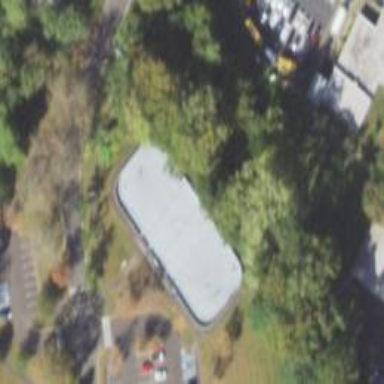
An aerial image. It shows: Ice rink in leisure land.